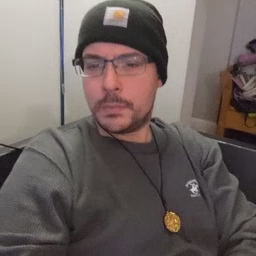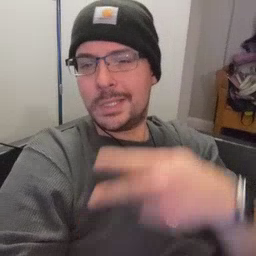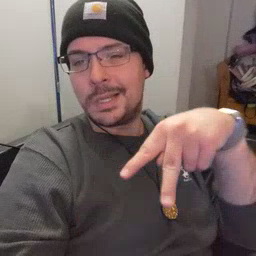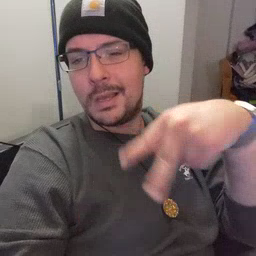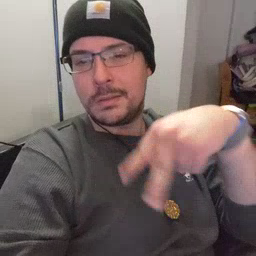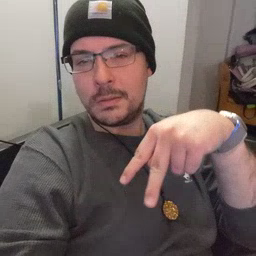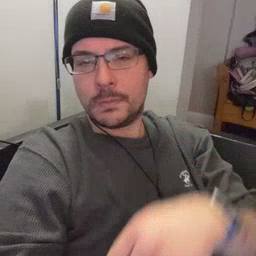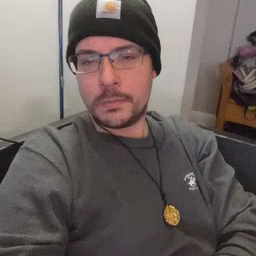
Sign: dance